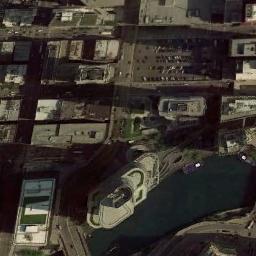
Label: commercial_area